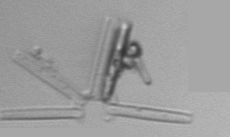
Label: Thalassionema